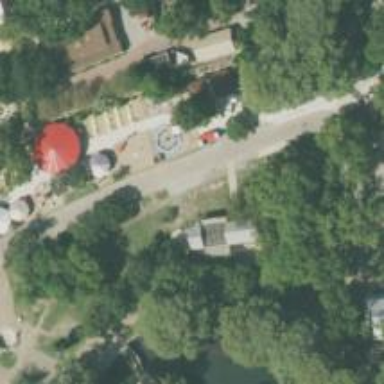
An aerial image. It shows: Theme park.